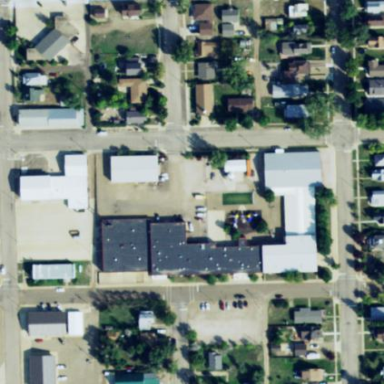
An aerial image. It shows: School building.